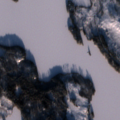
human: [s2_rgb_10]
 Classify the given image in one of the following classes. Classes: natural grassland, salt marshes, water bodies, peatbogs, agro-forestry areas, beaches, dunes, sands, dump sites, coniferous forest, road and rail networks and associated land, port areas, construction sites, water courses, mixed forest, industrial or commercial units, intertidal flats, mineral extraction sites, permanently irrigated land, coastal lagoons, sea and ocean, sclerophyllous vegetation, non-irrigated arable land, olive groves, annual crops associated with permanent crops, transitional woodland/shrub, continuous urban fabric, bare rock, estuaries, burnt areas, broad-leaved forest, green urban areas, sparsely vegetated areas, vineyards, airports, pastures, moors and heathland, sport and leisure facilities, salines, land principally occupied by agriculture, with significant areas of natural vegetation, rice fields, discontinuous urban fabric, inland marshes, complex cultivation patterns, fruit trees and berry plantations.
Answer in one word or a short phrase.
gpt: coniferous forest, transitional woodland/shrub, water bodies